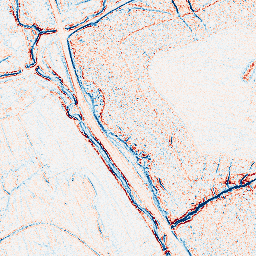
Category: edge_preserving
Decomposition family: bilateral
Decomposition parameters: d: 5
sigma_color: 25
sigma_space: 50
Upsampling method: bicubic
Upsampling parameters: scale: 8
Upsampling scale: 8